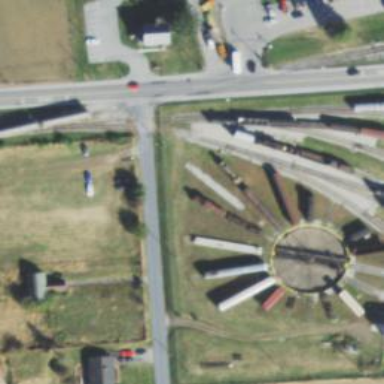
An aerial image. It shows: Preserved rail yard. The area contains preserved railway tracks.